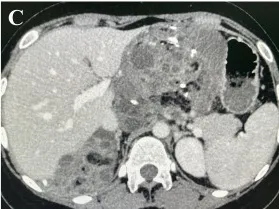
Image. (taken on 2023-11-27) demonstrates multiple masses in the pelvic and abdominal cavities fused into a huge irregular continuous mass.
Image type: radiology (ct)